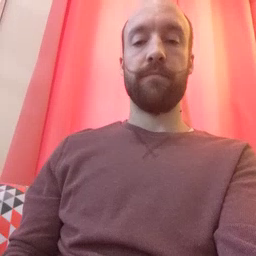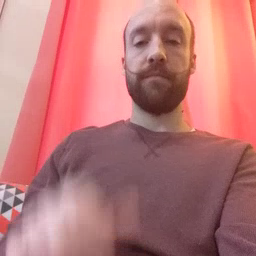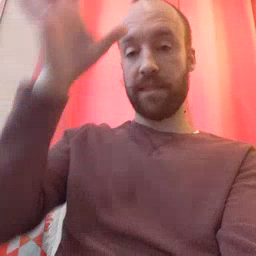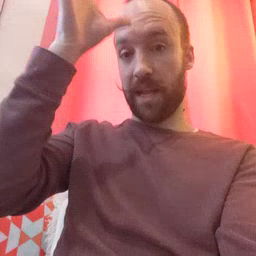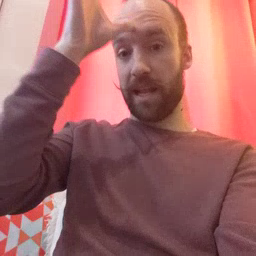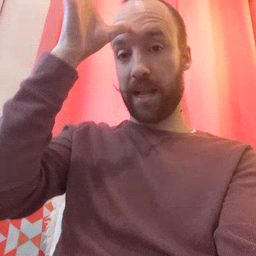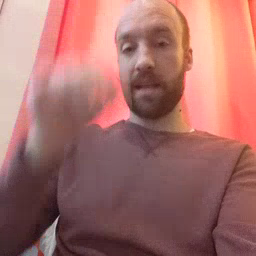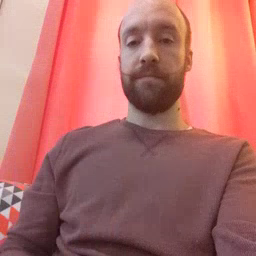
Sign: dad